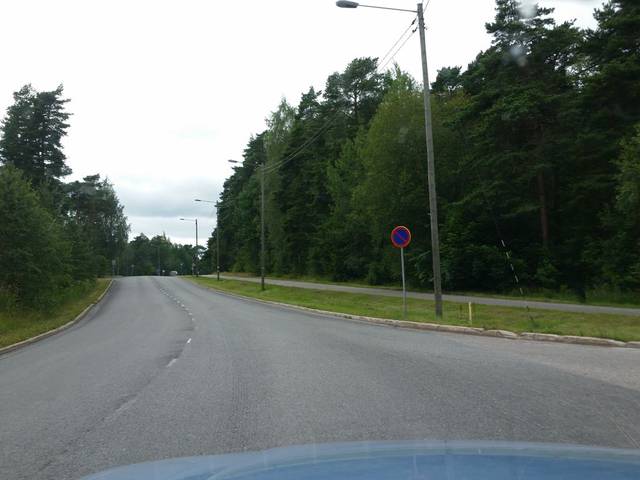
Region: Finland
Coordinates: 60.437, 22.309